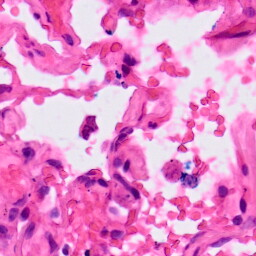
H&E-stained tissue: Lung